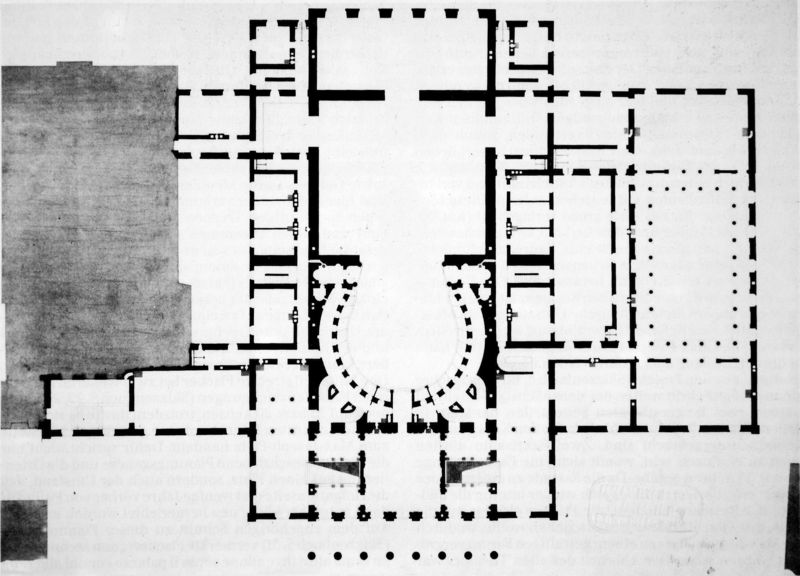
Titel: Nationaltheater in München, Grundriss Erster Rang
Künstler: Carl von Fischer
Standort: München
Institution: Sammlung Lang
Schlagwörter: weiß, fenster, grau, mitte, pfeiler, raum, schwarz, skizze, säule, säulen, tür, zeichnung, zimmer, anlage, gebäude, haus, park, schloss, wand, architektur, kirche, blatt, kreis, rund, turm, garten, schiff, papier, türen, linien, hof, saal, kuppel, hotel, symmetrie, aufgang, durchgang, striche, umriss, halle, oben, rechtecke, punkte, wände, fett, eingang, innenhof, loggia, umgang, burg, eckig, kloster, kreuz, palast, dom, linie, festung, druck, stich, schwarzweiß, punkt, räume, entwurf, kopie, schema, altar, kathedrale, halbrund, ecken, quadrate, portal, karte, dienste, mauern, residenz, portikus, apsis, empfang, konstruktion, rechteckig, chor, plan, achse, tempel, viereckig, viereck, vierecke, sakral, osten, säulenhalle, riss, grundriss, kreuzgang, nischen, fensterachsen, rondell, aufteilung, narthex, raumfolge, rotunde, ordnung, repräsentativ, vorhalle, erdgeschoss, lageplan, blichrichtung, durchgänge, fensterachse, hauptportal, komplex, konvent, längsschiff, pallazzo, raumanordnung, schwimmbad, schwrzweiss, säulenvorbau, umr5iss, unsymetrisch, säle, baukunst, chorraum, kreuzförmig, korrektur, line, geschwärzt, aäulen, omega, süulen, säulenportal, saalbauten